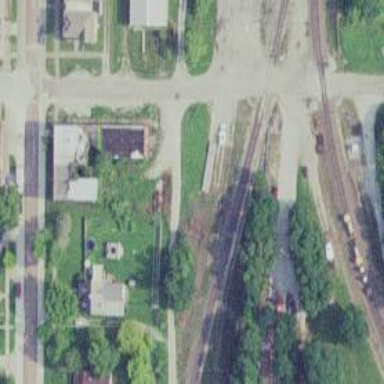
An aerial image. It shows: Rail spur service.